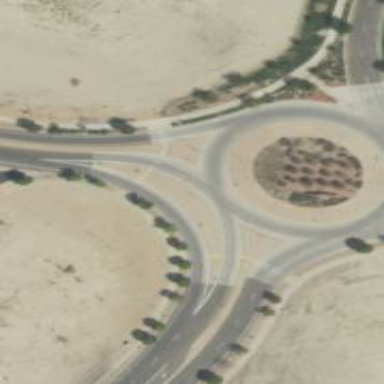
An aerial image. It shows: Asphalt road that is secondary route leading to roundabout.